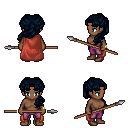
a pixel art fantasy rpg character, female body template, human, dark skin, maroon cape, magenta pants, raven princess hairstyle, bracelets, brown shoes, spear, four views (front, back, left, right), 2x2 character sprite sheet, small pixel art, hard edges, no anti-aliasing